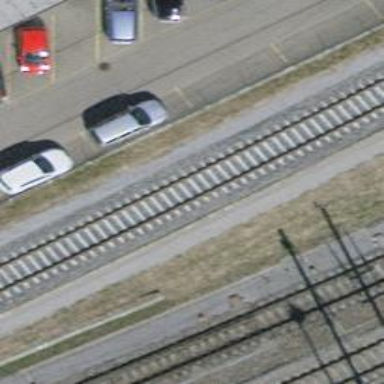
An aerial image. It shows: Siding railway line with electrified contact line for the trains.